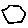
Label: hexagon